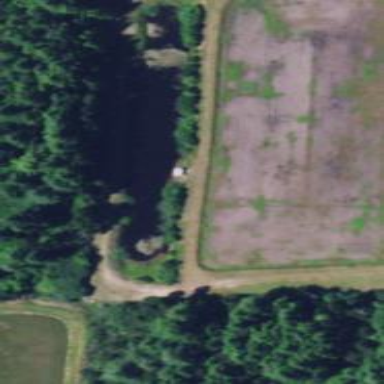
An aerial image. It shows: Farmland with cranberries as the main crop.